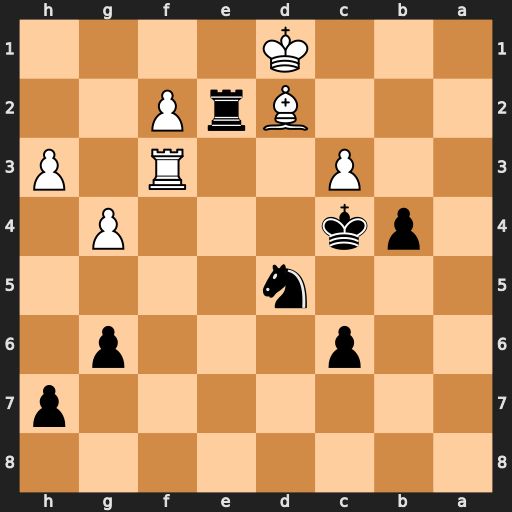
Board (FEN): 8/7p/2p3p1/3n4/1pk3P1/2P2R1P/3BrP2/3K4
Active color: b
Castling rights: -
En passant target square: -
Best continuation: b3 Kxe2 b2